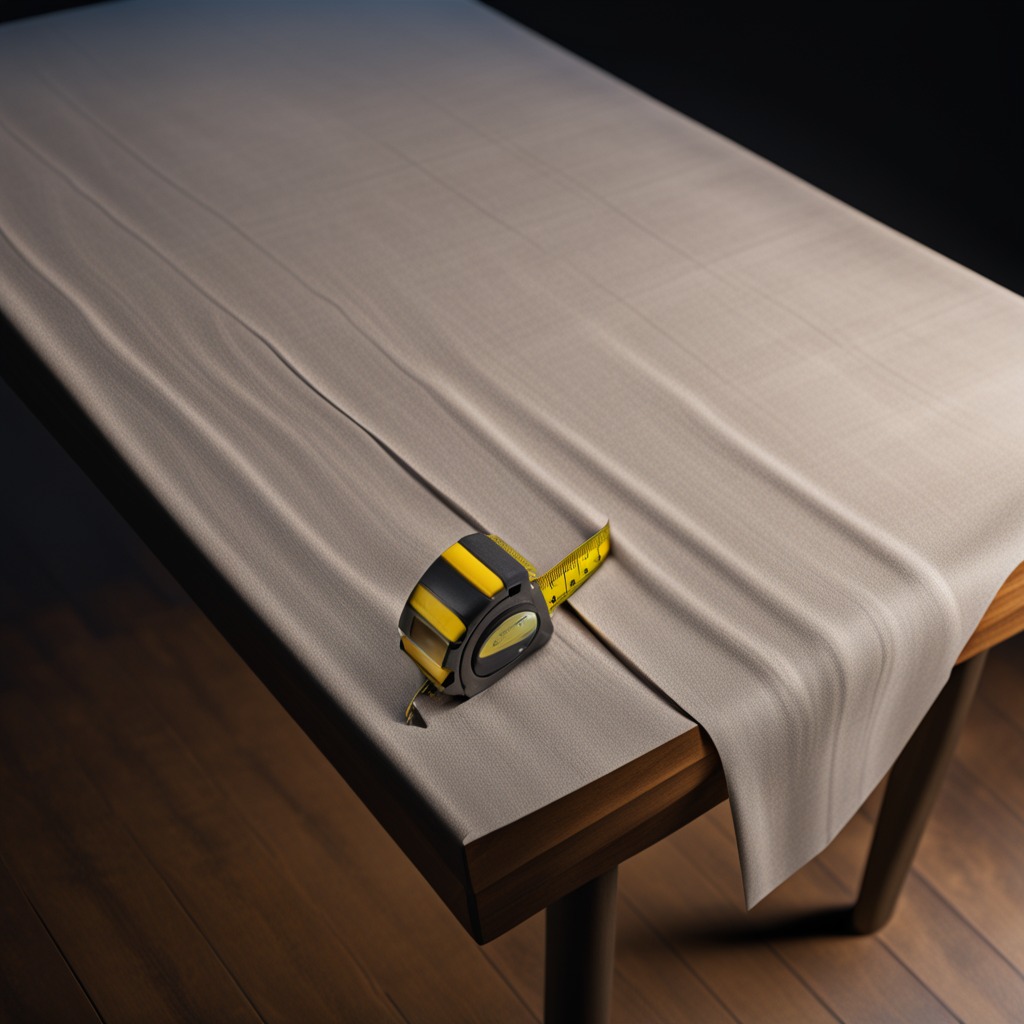
A measuring tape lies on the wooden table inside a workshop at night.